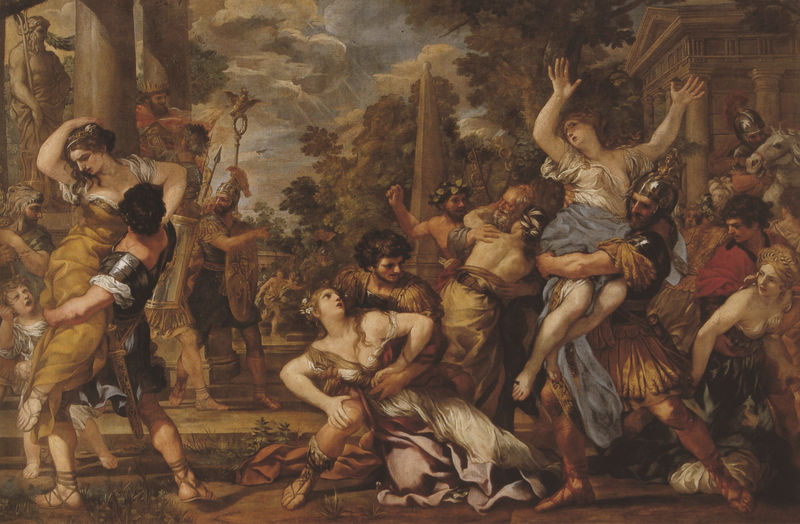
Titel: Il ratto delle Sabine, Raub der Sabinerinnen
Künstler: Pietro da Cortona
Standort: Roma
Institution: Pinacoteca Capitolina
Schlagwörter: adler, baum, blau, blätter, feder, gemälde, himmel, kampf, mann, nackt, rubens, umhang, weiß, wolken, bäume, dreieck, frauen, gelb, landschaft, menschen, mädchen, blumen, braun, damen, frau, kleid, kleider, männer, pfeiler, raum, szene, säule, säulen, blüten, gras, rot, tuch, wolke, tanz, bart, blond, gesichter, arm, arme, barock, falten, geschichte, gesten, öl, stamm, boden, haare, tücher, gewänder, kind, pflanzen, brünett, krone, renaissance, rosa, kinder, pferd, engel, statue, beine, zügel, brüste, schuhe, giebel, ölgemälde, angst, gewalt, krieg, querformat, historienbild, soldaten, glänzen, metall, stufen, sandalen, fleisch, schild, antike, knabe, kegel, festnahme, gefangen, raub, schwert, waffen, soldat, leinwand, helm, lorbeerkranz, mythologie, ritter, heer, rüstung, rom, fries, römer, helme, brustpanzer, griechen, götter, zeus, flehen, krieger, entführung, obelisk, umhänge, tempel, speer, basis, dorisch, helmbusch, pyramide, brüder, göttlich, kapitel, nehmen, paare, dorische säule, kindermord, basilisk, bethlehem, neptun, helmzier, riemensandalen, poseidon, feldzeichen, sabinerinnen, hand hände, sabinerin, rauben, änner, raub der sabinerinnen, wolllust, himnmel, metaltt, sabinerinen, sabinierinnen, säulenstandarte, tempel gemälde, phoseideon